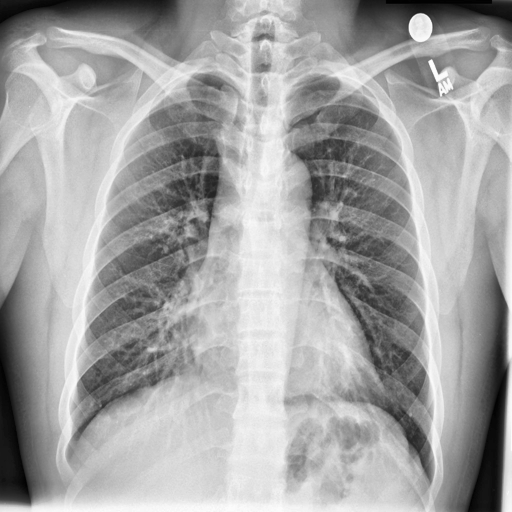
Finding: NORMAL